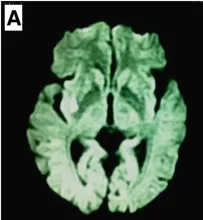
MRI, DSA and HR MRI findings of Case 1. (A) MRI diffusion weighted image shows a hypersensitive lesion on right putamen with rostral extension to the corona radiates.
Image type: radiology (mri)